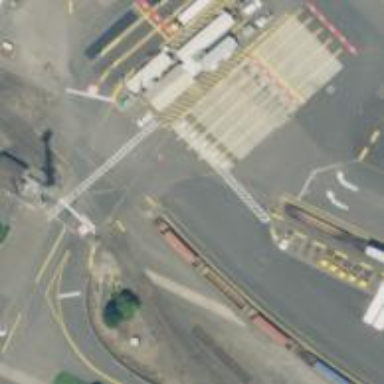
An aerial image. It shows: Railway level crossing.